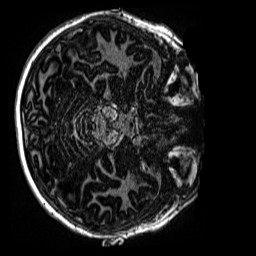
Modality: MP2RAGE
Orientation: axial
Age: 13
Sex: male
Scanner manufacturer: siemens
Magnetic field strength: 3 T
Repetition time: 4 s
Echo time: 0.00299 s